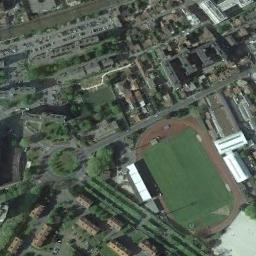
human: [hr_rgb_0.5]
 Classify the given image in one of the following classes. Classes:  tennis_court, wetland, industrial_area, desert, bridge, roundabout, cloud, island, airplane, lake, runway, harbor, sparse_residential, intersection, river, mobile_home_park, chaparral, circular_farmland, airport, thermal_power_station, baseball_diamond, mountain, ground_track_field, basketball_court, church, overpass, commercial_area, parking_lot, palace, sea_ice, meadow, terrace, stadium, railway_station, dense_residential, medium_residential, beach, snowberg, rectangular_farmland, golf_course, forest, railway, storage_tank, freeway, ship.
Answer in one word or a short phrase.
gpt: ground_track_field